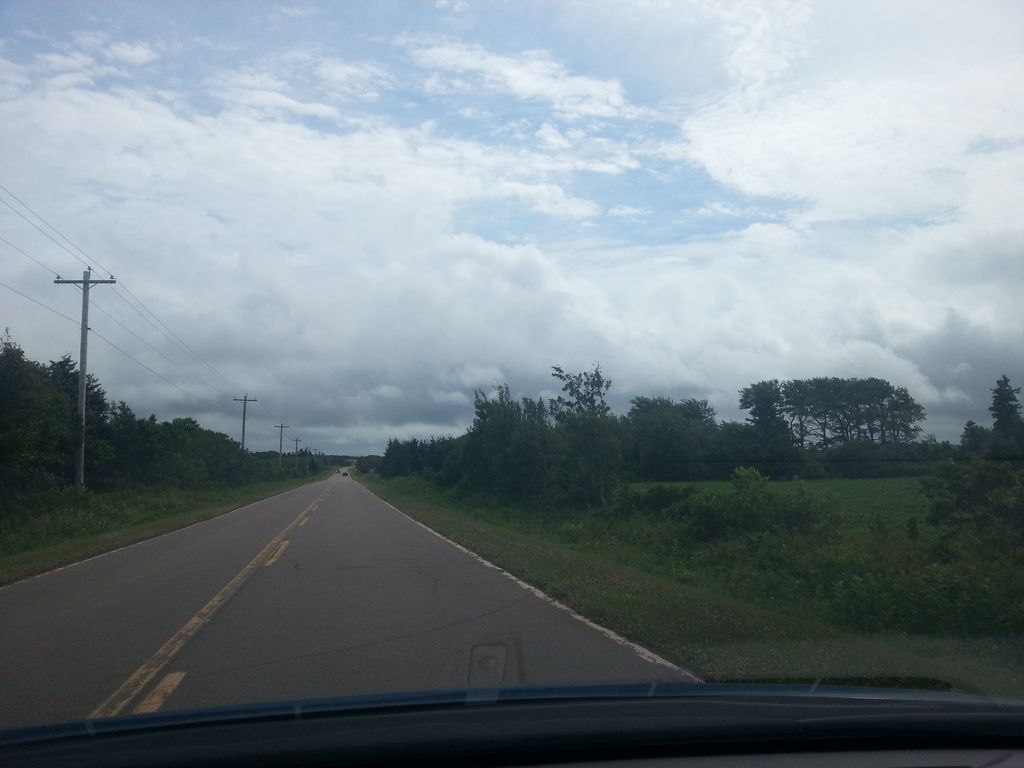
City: charlottetown